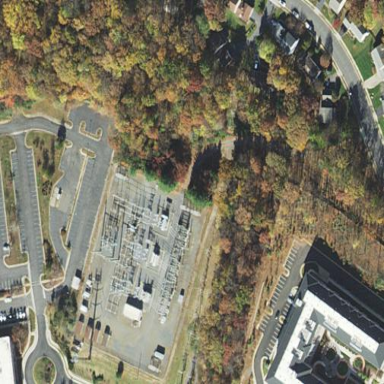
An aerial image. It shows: There is distribution substation enclosed by fence.